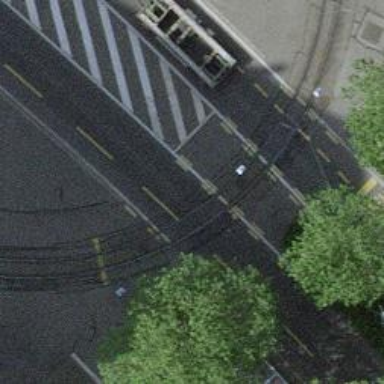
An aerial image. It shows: Tram level crossing on railway.